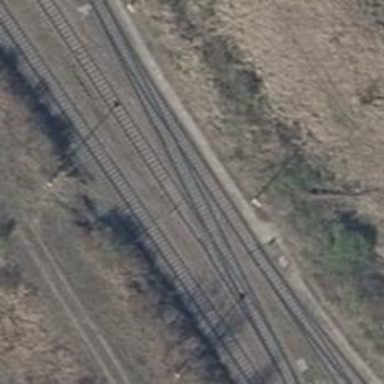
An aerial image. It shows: Railway switch.